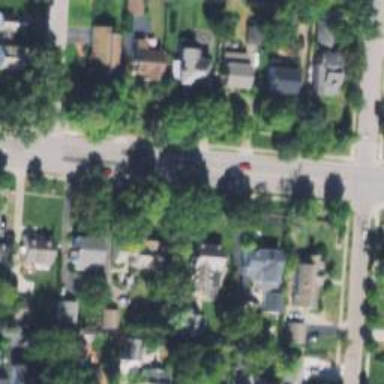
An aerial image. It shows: Residential driveway serving as service road.